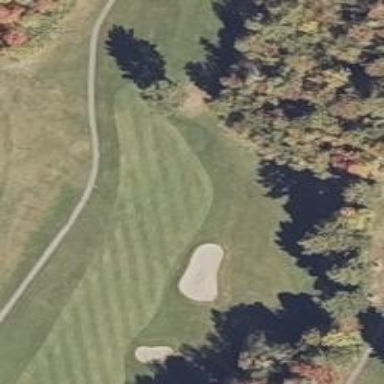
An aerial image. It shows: View of golf hole.